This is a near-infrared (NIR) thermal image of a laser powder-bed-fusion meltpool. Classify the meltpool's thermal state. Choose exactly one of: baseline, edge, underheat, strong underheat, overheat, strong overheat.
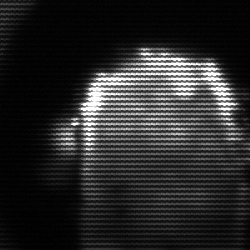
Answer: baseline